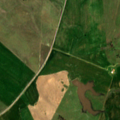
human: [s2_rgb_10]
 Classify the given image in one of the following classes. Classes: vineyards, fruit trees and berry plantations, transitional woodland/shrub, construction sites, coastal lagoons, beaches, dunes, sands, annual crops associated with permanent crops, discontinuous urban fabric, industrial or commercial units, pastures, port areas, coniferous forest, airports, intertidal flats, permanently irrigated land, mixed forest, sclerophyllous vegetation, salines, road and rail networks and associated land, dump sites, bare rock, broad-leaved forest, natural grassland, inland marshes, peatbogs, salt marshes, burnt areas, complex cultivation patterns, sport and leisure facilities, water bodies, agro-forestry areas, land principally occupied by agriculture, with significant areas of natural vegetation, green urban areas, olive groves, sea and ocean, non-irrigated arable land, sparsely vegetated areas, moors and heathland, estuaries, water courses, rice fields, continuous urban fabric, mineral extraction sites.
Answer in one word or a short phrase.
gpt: non-irrigated arable land